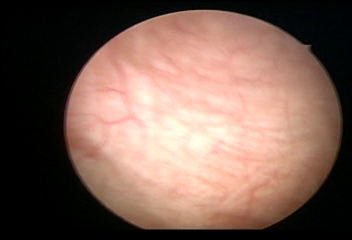
Modality: WLC
Class: Normal mucosa
Bladder cancer association: No